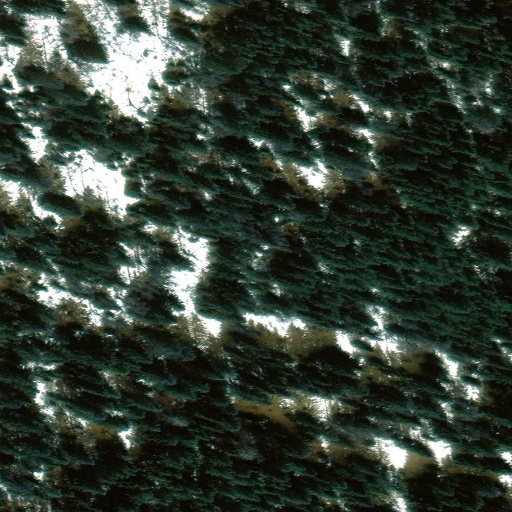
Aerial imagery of cape in Alaska named Tlingit Point containing only unknown